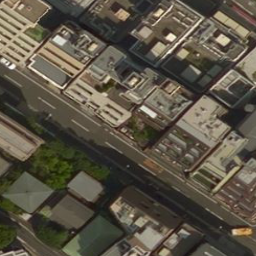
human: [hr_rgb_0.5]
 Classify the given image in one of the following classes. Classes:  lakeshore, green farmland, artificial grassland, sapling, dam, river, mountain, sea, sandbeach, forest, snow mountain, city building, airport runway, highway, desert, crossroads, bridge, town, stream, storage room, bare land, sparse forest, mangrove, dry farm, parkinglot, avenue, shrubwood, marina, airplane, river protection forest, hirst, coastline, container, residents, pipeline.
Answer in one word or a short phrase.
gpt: city building